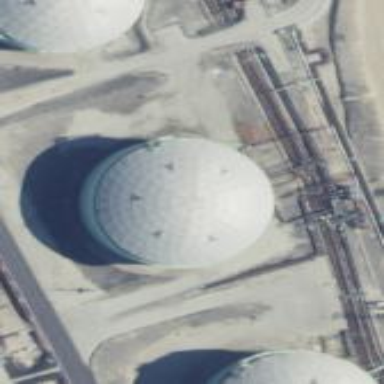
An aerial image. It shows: Building with storage tank.